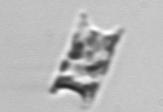
Label: Eucampia